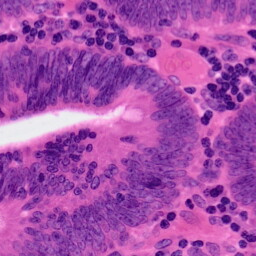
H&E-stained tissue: Colon